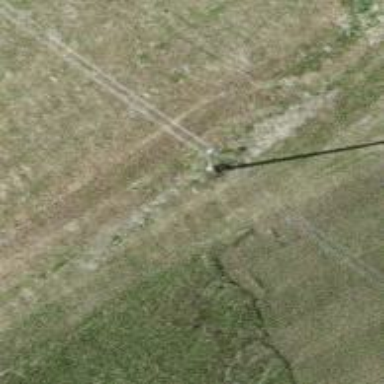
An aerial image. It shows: Power pole.